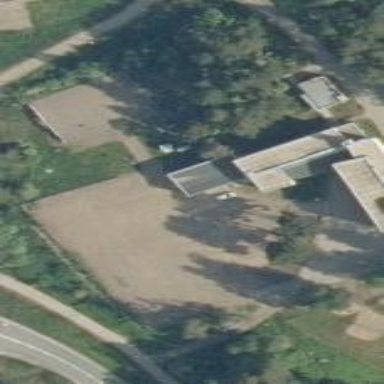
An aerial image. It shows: School building.